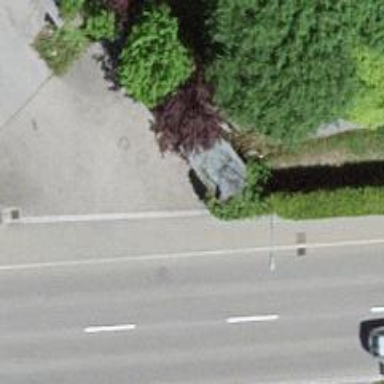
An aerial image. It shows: Bus stop with platform for public transport.